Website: walmart
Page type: gifting
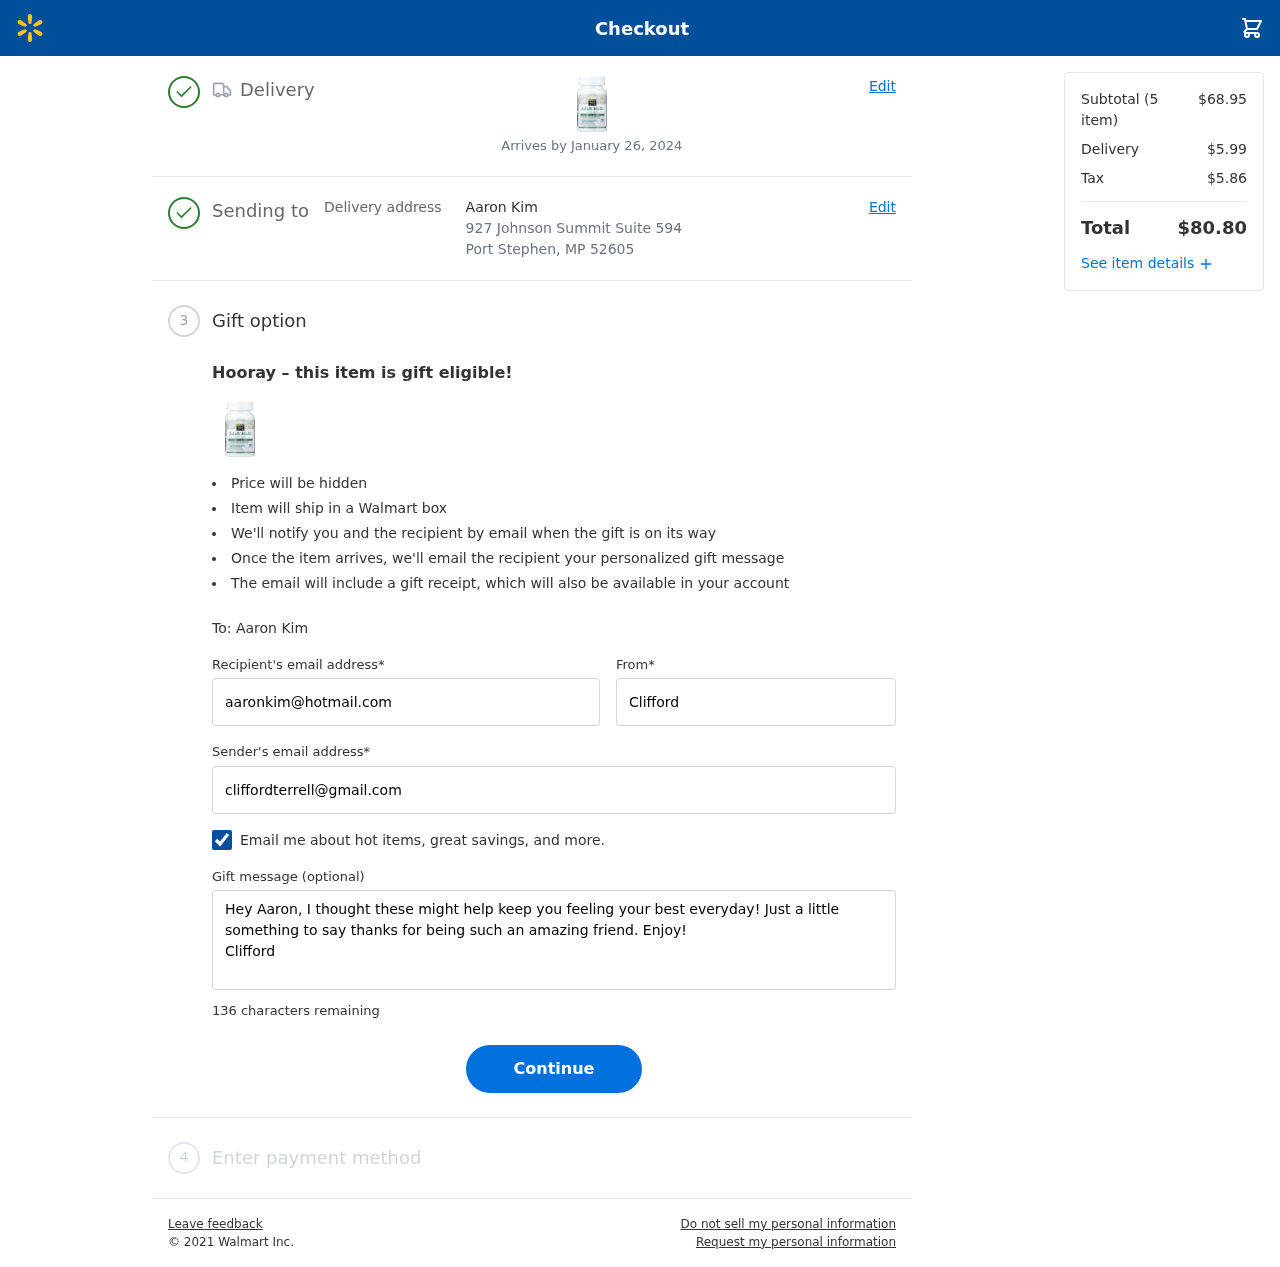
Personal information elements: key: PII_CITY_STATE_ZIP
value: Port Stephen, MP 52605
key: PII_EMAIL
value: cliffordterrell@gmail.com
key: PII_FIRSTNAME
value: Clifford
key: PII_GIFT_EMAIL
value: aaronkim@hotmail.com
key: PII_GIFT_FULLNAME
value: Aaron Kim
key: PII_GIFT_MESSAGE
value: Hey Aaron, I thought these might help keep you feeling your best everyday! Just a little something to say thanks for being such an amazing friend. Enjoy!
Clifford
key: PII_STREET
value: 927 Johnson Summit Suite 594
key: PII_GIFT_FIRSTNAME
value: Aaron
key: PII_GIFT_LASTNAME
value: Kim
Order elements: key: ORDER_DELIVERY_DATE
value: Arrives by January 26, 2024
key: ORDER_NUM_ITEMS
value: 5
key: ORDER_SUBTOTAL
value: $68.95
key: ORDER_SHIPPING_COST
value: $5.99
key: ORDER_TAX
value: $5.86
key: ORDER_TOTAL
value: $80.80